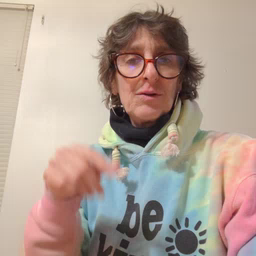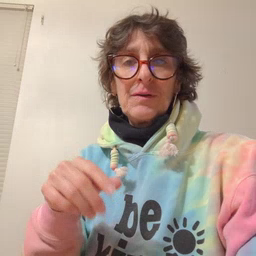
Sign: frenchfries